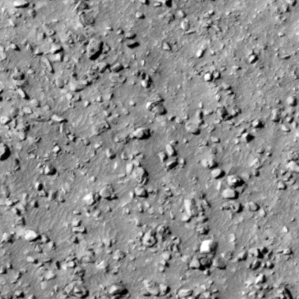
Label: non_frost